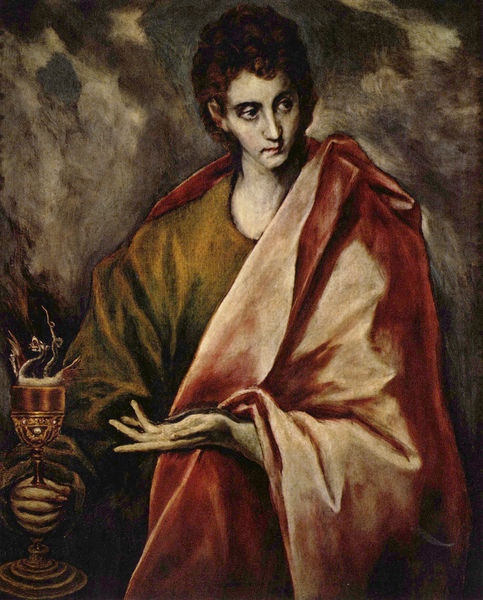
Titel: Der hl. Johannes Evangelist
Künstler: El Greco
Standort: Madrid
Institution: Museo del Prado
Schlagwörter: dunkel, gemälde, hand, himmel, kopf, körper, mann, schatten, umhang, wolken, gelb, grün, braun, finger, geste, grau, haar, hell, hintergrund, kleider, licht, mund, nase, schwarz, stirn, blick, rot, tier, tuch, wolke, hemd, jacke, jung, wand, arm, arme, augen, blass, falten, gesicht, halten, johannes, kleidung, mensch, bild, bildnis, hals, hände, porträt, schauen, kalt, qualm, rauch, auge, gewand, gold, haare, kelch, kutte, mantel, stoff, stoffe, person, blässe, kinn, lippen, locke, locken, schulter, schultern, schiff, düster, wein, falte, junge, zeigen, becher, gefäß, knabe, kupfer, jüngling, christus, jesus, anbieten, bleich, bieten, heiliger, kralle, heilige, abendmahl, golden, pokal, jünger, heilig, jesu, el greco, unheimlich, drachen, drache, grotesk, georg, monster, trist, trank, zeigegestus, apostel, viech, gift, greco, bläse, große nase, helle flecken, zeigt, schierling, 1600